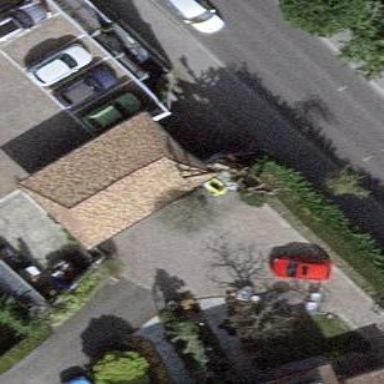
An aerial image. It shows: View of roof of building.